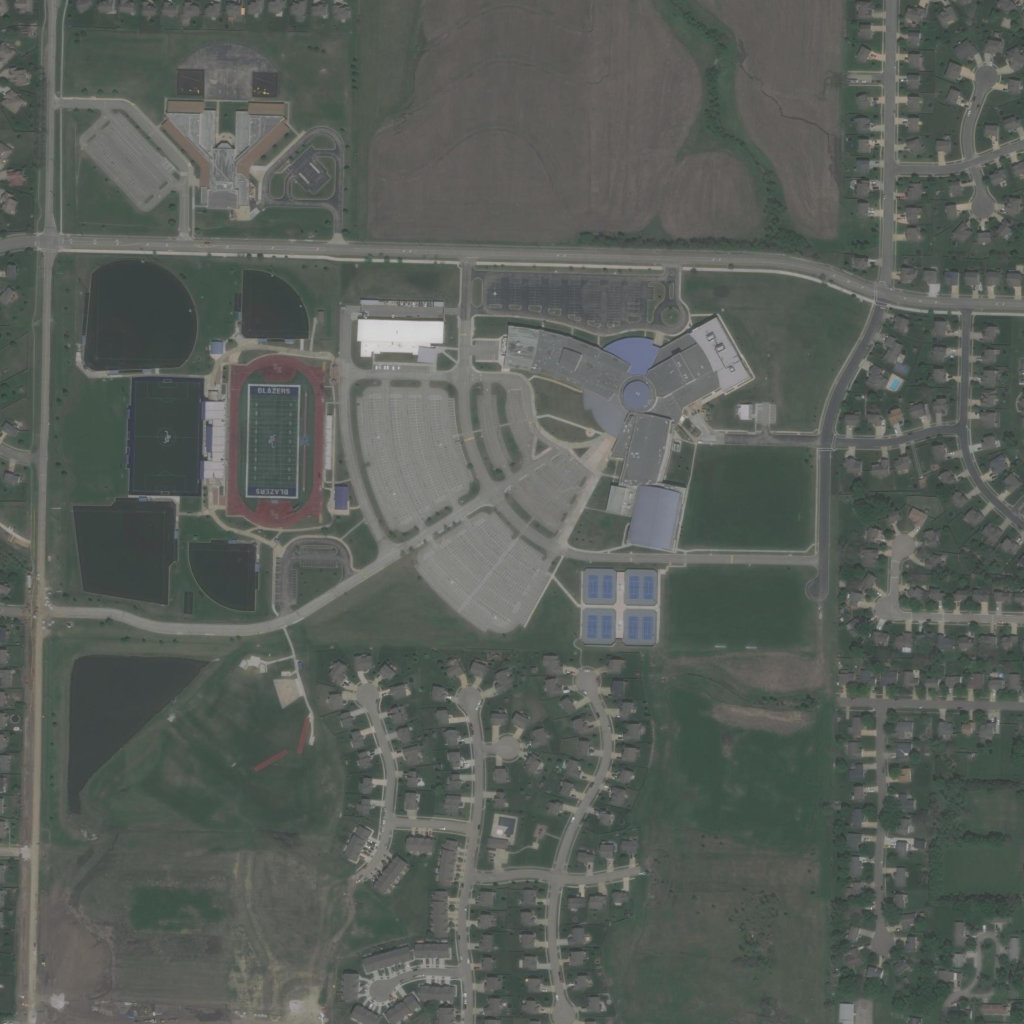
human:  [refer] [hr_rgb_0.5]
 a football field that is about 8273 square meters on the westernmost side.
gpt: <box>[[12, 36, 19, 48, 0]]</box>

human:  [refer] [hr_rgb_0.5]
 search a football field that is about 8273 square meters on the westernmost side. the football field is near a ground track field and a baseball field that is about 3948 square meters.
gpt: <box>[[12, 36, 19, 48, 0]]</box>